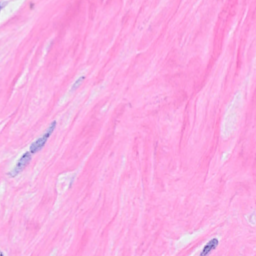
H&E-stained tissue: Breast